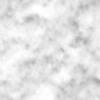
Label: no_change